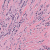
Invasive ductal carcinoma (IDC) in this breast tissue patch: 1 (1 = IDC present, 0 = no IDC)